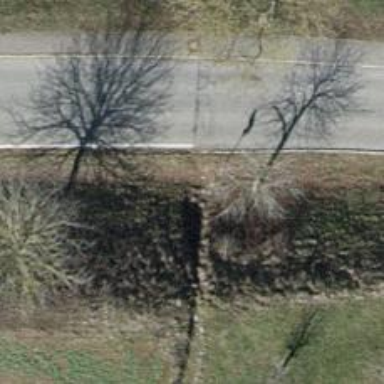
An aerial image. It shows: Ditch serving as waterway.